Interaction volume radius: 5 \u00c5
Interaction volume height: 10 \u00c5
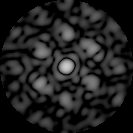
Disorder parameter: 0.5918